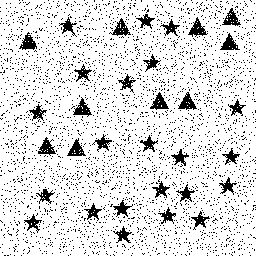
Squares: 0
Triangles: 10
Stars: 22
Total shapes: 32